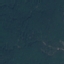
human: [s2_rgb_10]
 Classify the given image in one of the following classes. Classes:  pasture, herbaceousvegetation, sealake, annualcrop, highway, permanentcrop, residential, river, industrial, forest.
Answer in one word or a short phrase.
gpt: Forest